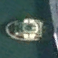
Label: civil